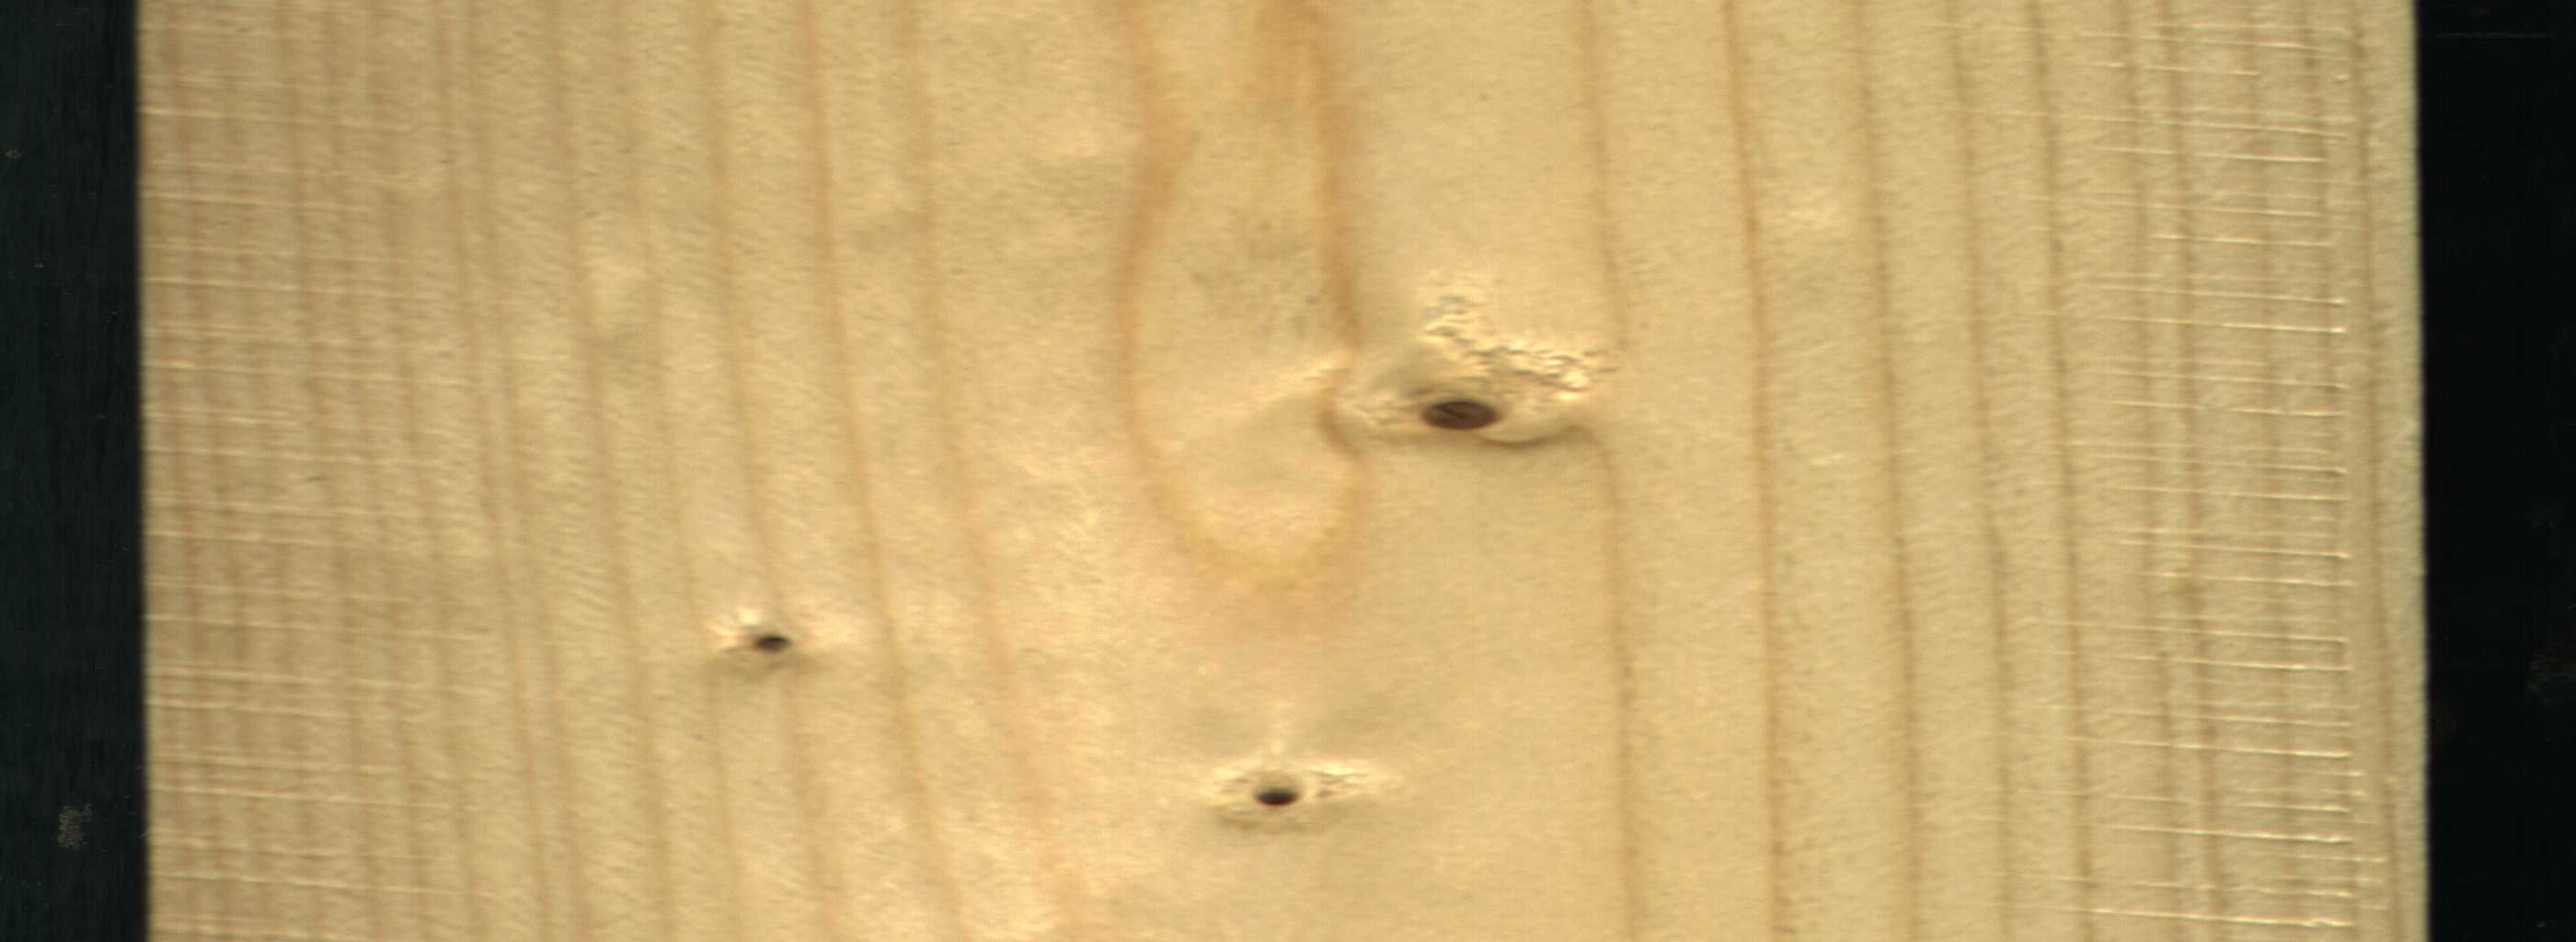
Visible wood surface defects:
Dead_Knot
Live_Knot
Live_Knot